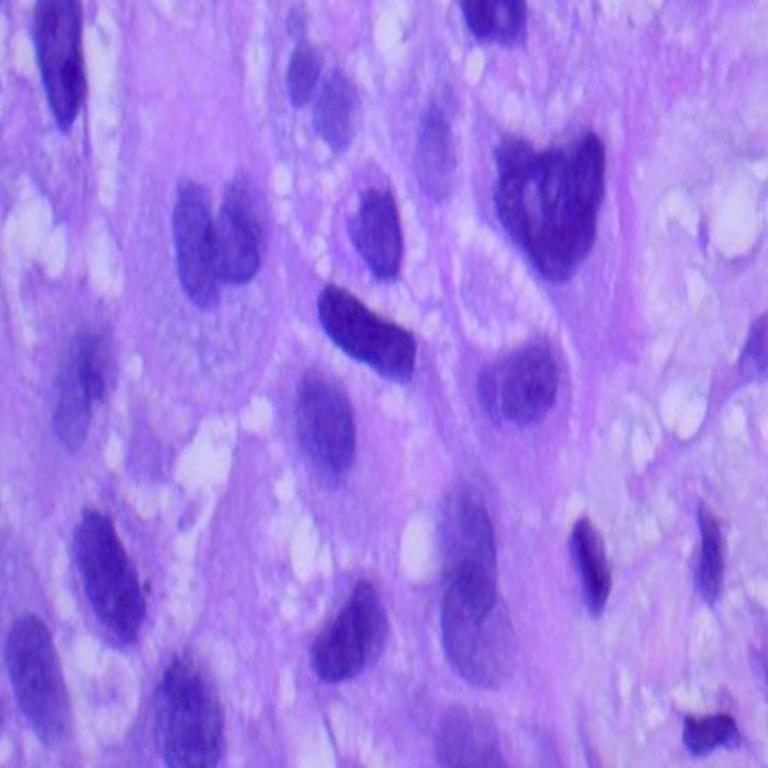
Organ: lung
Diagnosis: squamous carcinomas